Field crop: maize
Growth stage: 2
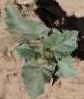
Species: datura